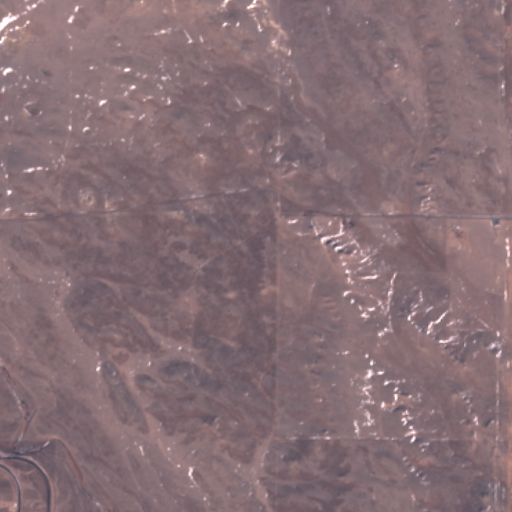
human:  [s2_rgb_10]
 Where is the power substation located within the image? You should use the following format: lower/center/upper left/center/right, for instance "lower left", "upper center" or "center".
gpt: The power substation is located in the center right of the image.
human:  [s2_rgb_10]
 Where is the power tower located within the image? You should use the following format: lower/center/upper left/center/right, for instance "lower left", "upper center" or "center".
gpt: The power tower is located in the right of the image.
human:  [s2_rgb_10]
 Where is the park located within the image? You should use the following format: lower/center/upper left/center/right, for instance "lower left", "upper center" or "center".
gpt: There is no park in the image.